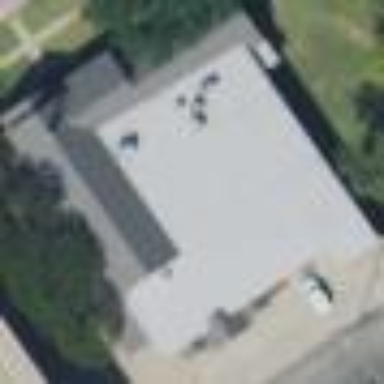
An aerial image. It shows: Building.